Question: This is a very basic question but I think inputs behave strangely so im struggling to find a solution.
I have a liquid width layout. I need a link to sit to the side of an input. I need the input to take up all the available width:
'''
<a href="#">Information Link</a>
<input type="number" class="form-control form-control-default-new" placeholder="400">
'''

If the input was a div I would just float the link the right and not have to do anything else. However if I make the input display block it wont take up the full width. And If I make it width 100% then it takes up the whole line and the link no longer sits along side it.
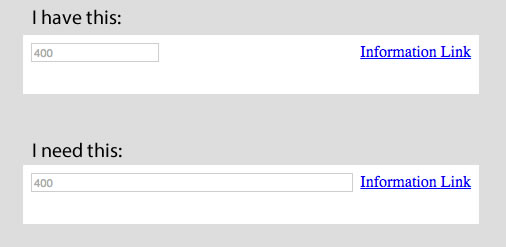
Answer: If you can wrap that input in a div container, you can achieve that effect pretty easy:
- 'float right''a'- 'overflow: hidden''div container''input'- 'input''width to 100%'-
Check out the <URL>
'''
a{
float: right;
}
div{
overflow: hidden;
padding-right: 20px;
}
input{
box-sizing: border-box;
width: 100%;
}
'''
'''
<a href="#">Information Link</a>
<div><input type="number" class="form-control form-control-default-new" placeholder="400"/></div>
'''